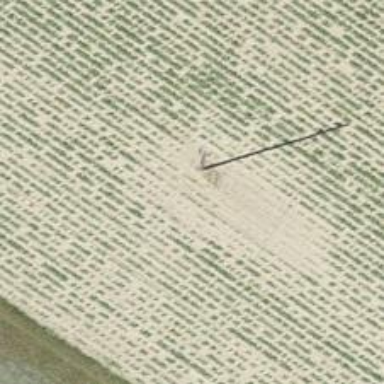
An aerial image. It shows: Power pole.